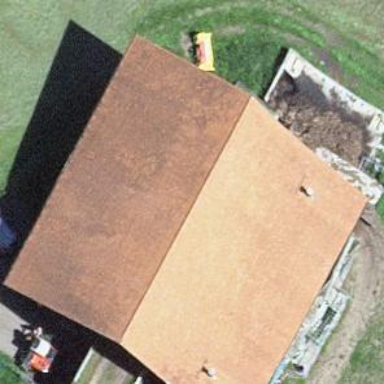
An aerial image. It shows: Farm building.